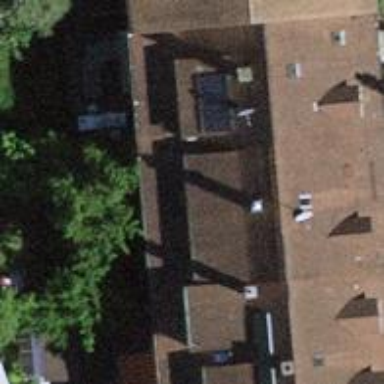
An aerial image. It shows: Terrace building.